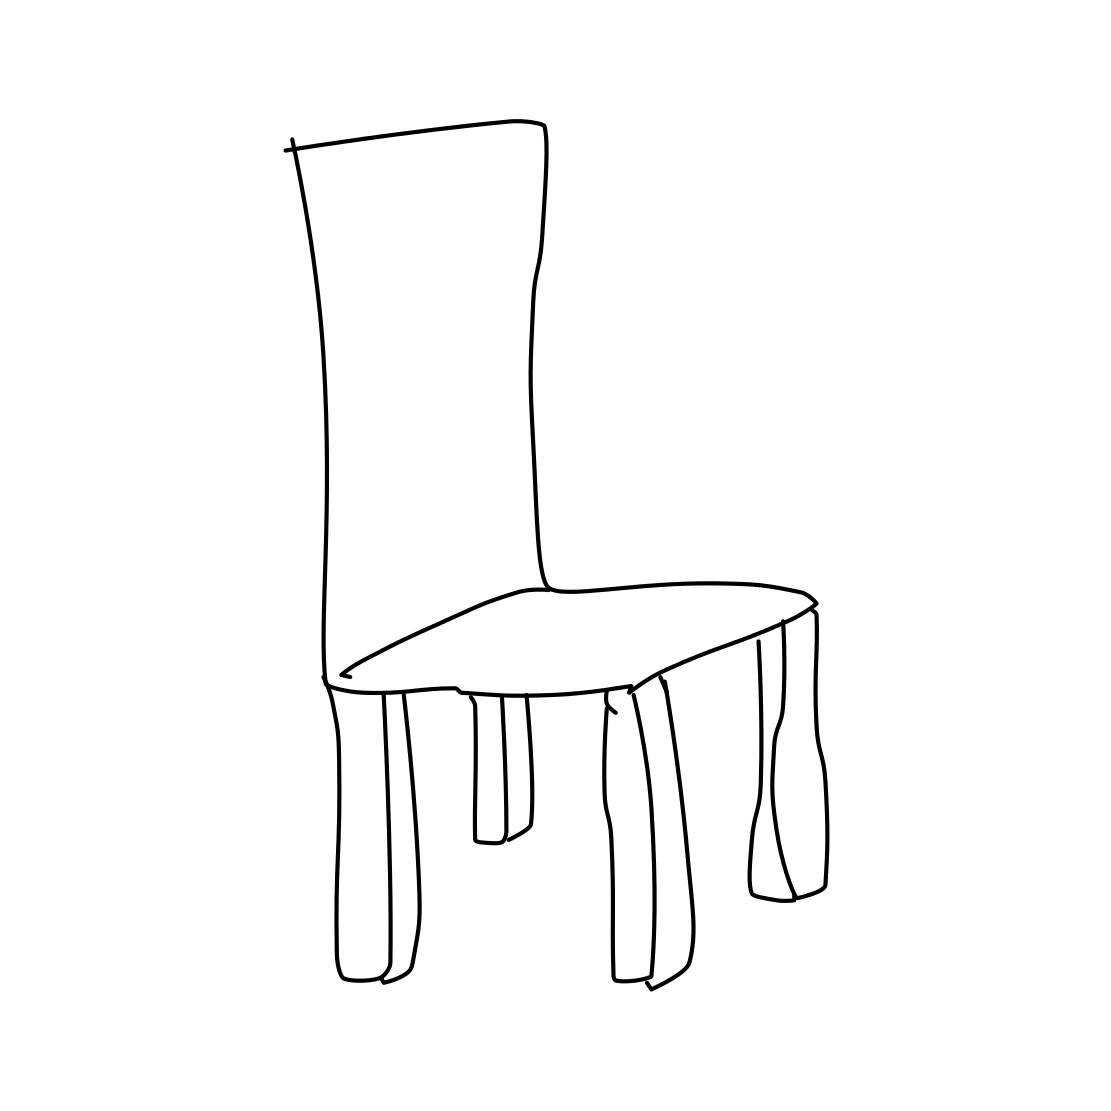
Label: chair